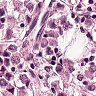
Metastatic tissue present: yes